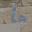
Label: 6